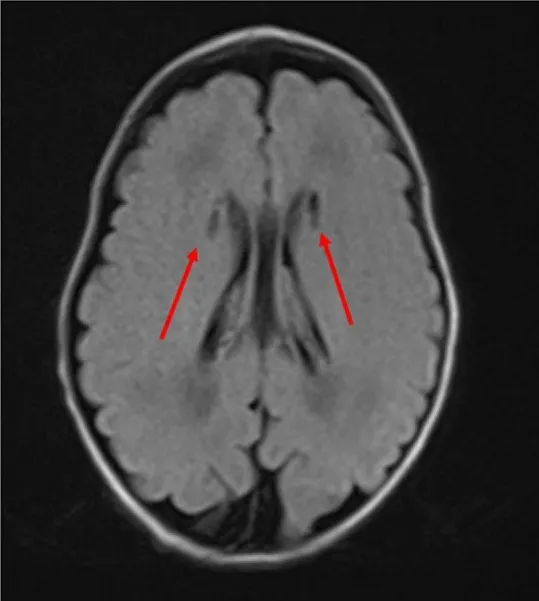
Brain MRI. (A) T2 flair: Red allows show bilateral cystic lesions.
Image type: radiology (mri)